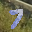
Label: 7